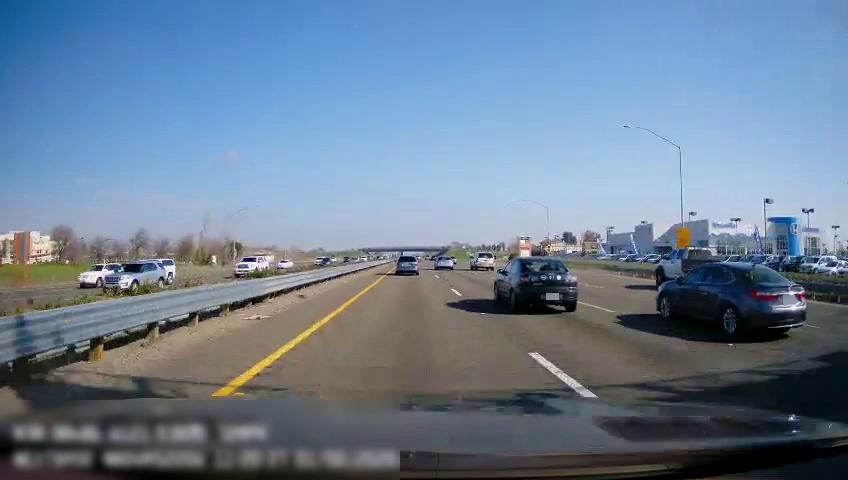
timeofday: Day
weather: Sunny
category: Drivable Space
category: Drivable Space
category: Vehicles | Car
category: Vehicles | Car
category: Vehicles | Truck
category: Vehicles | SUV
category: Vehicles | Car
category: Vehicles | Car
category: Vehicles | SUV
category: Vehicles | SUV
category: Vehicles | SUV
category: Vehicles | SUV
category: Vehicles | Car
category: Vehicles | Truck
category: Vehicles | Car
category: Lanes | Current Lane
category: Lanes | Current Lane
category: Lanes | Alternate Lane
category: Lanes | Alternate Lane
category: Lanes | Alternate Lane
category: Lanes | Opposite Lane
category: Lanes | Opposite Lane
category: Lanes | Opposite Lane
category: Traffic | Signs
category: Traffic | Signs